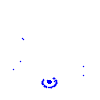
Particle: electron